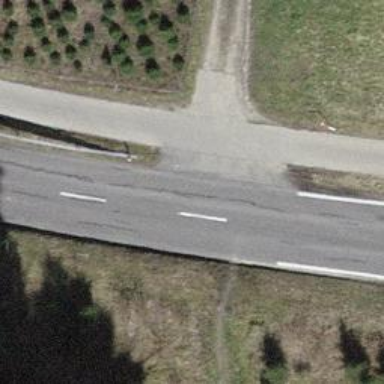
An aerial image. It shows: Tertiary road.